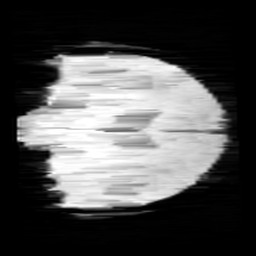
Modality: minIP
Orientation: coronal
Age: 11
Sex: female
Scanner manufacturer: siemens
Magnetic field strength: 3 T
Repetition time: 0.027 s
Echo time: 0.02 s